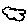
Label: cloud